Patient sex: F
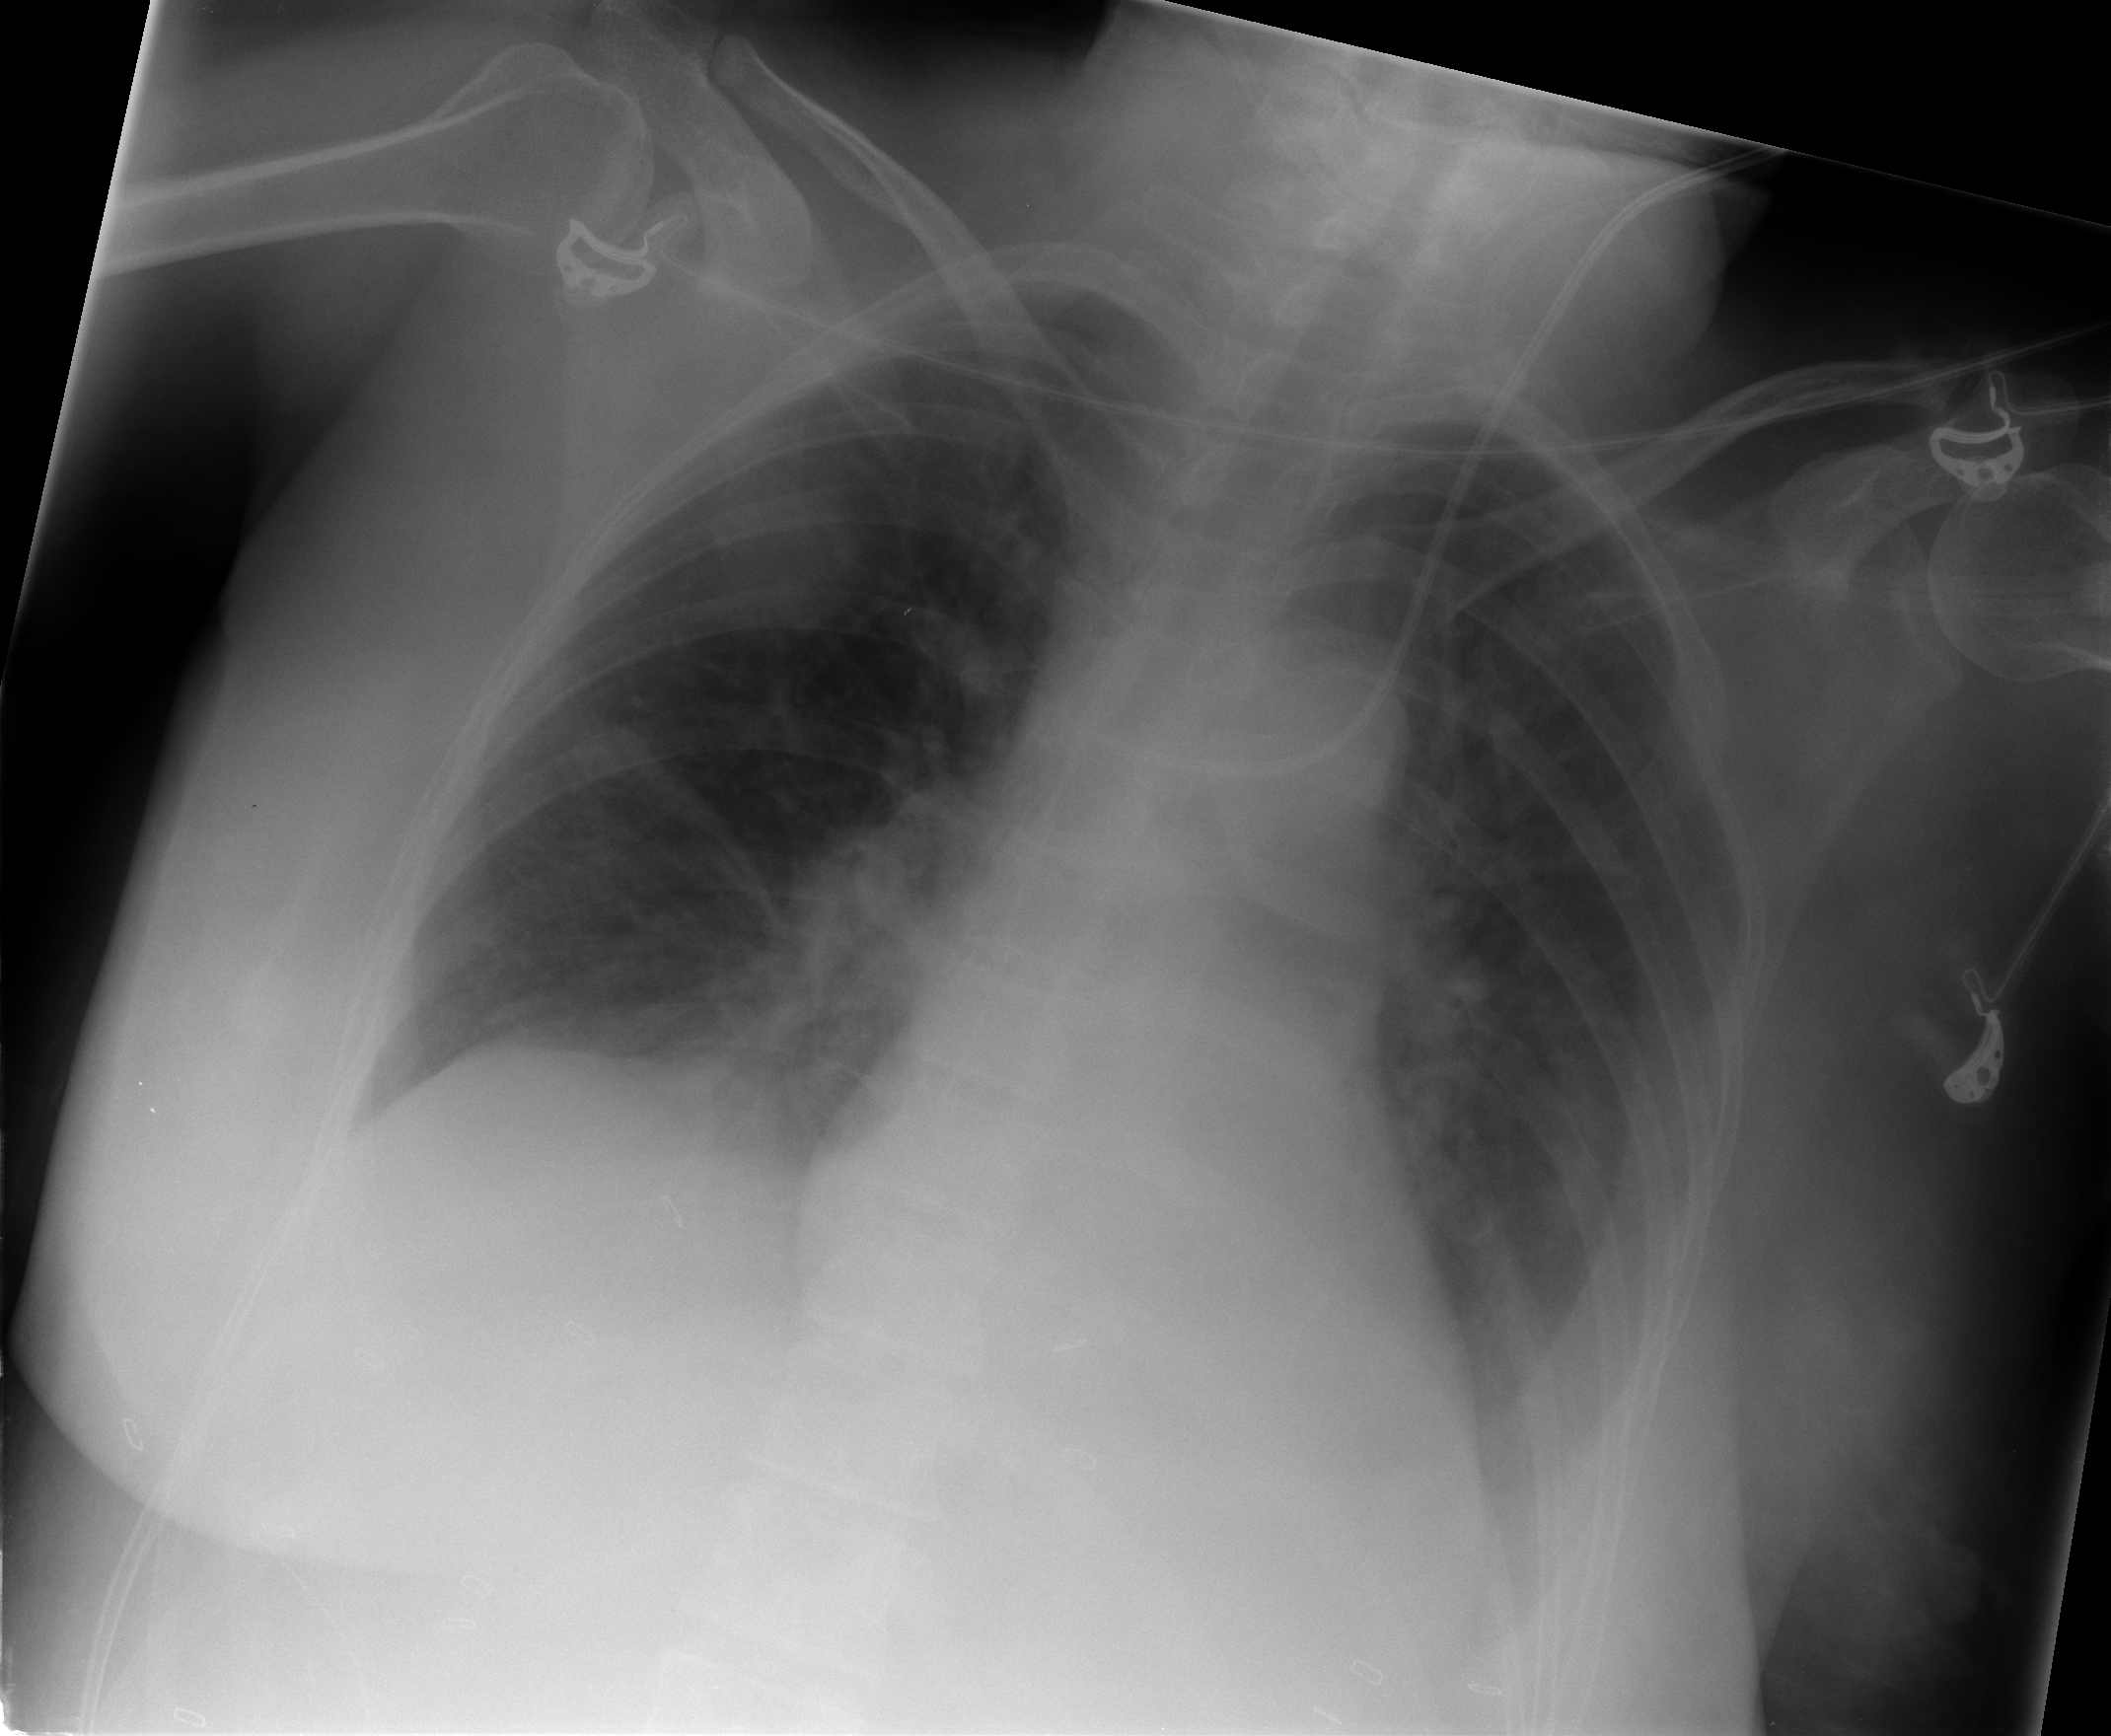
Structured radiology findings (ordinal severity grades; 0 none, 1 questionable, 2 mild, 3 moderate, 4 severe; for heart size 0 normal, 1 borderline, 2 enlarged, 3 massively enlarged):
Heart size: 0
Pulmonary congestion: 2
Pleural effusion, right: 1
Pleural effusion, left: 2
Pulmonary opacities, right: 0
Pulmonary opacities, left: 2
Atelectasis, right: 2
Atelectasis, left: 2